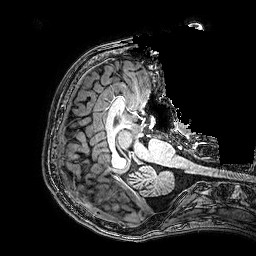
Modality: T1w
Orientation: axial
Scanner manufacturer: philips
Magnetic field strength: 3 T
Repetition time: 0.0096 s
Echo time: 0.0046 s